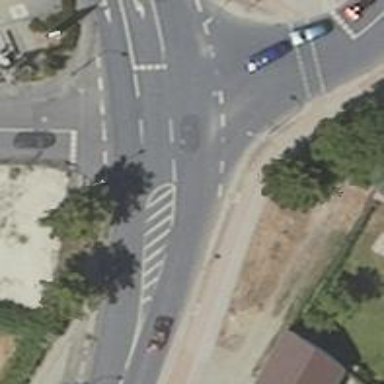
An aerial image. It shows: Road with traffic signals.